Field crop: tomato
Growth stage: 1
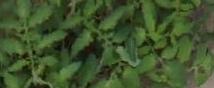
Species: tomato